Question: Porting an app to the ipad and in Landscape the tabbar looks a bit sparse so had the idea of separating the tabs (6 of them) and inserting an image between them.
I currently use 'TabBarKit' and it does everything and more the 'UITabbar' does, but this is something I am kind of stuck on. Having trouble finding any way to insert empty space, either an image or 'UIView' (the background is already an image)?
What I've done so far is to add several extra tabbar items programmatically and set the image to nil and removing user interaction.
(I found this solution on another stackoverflow thread, but it's not a perfect solution).
I know 'UIToolbar' has a flexible space item but when I tried to use this as a 'tab bar item' it caused some issues.
So if anyone has any ideas on how to insert a view, empty space etc into the tab bar it would be greatly appreciated.
Started a bounty because I'm curious to see if this can be done or not.
The ipad landscape view has loads of room and I've been asked to put an image in the middle splitting the buttons.
If the app gets rejected then more the fool me. Any examples, samples, suggestions, advice greatly appreciated
Image example:

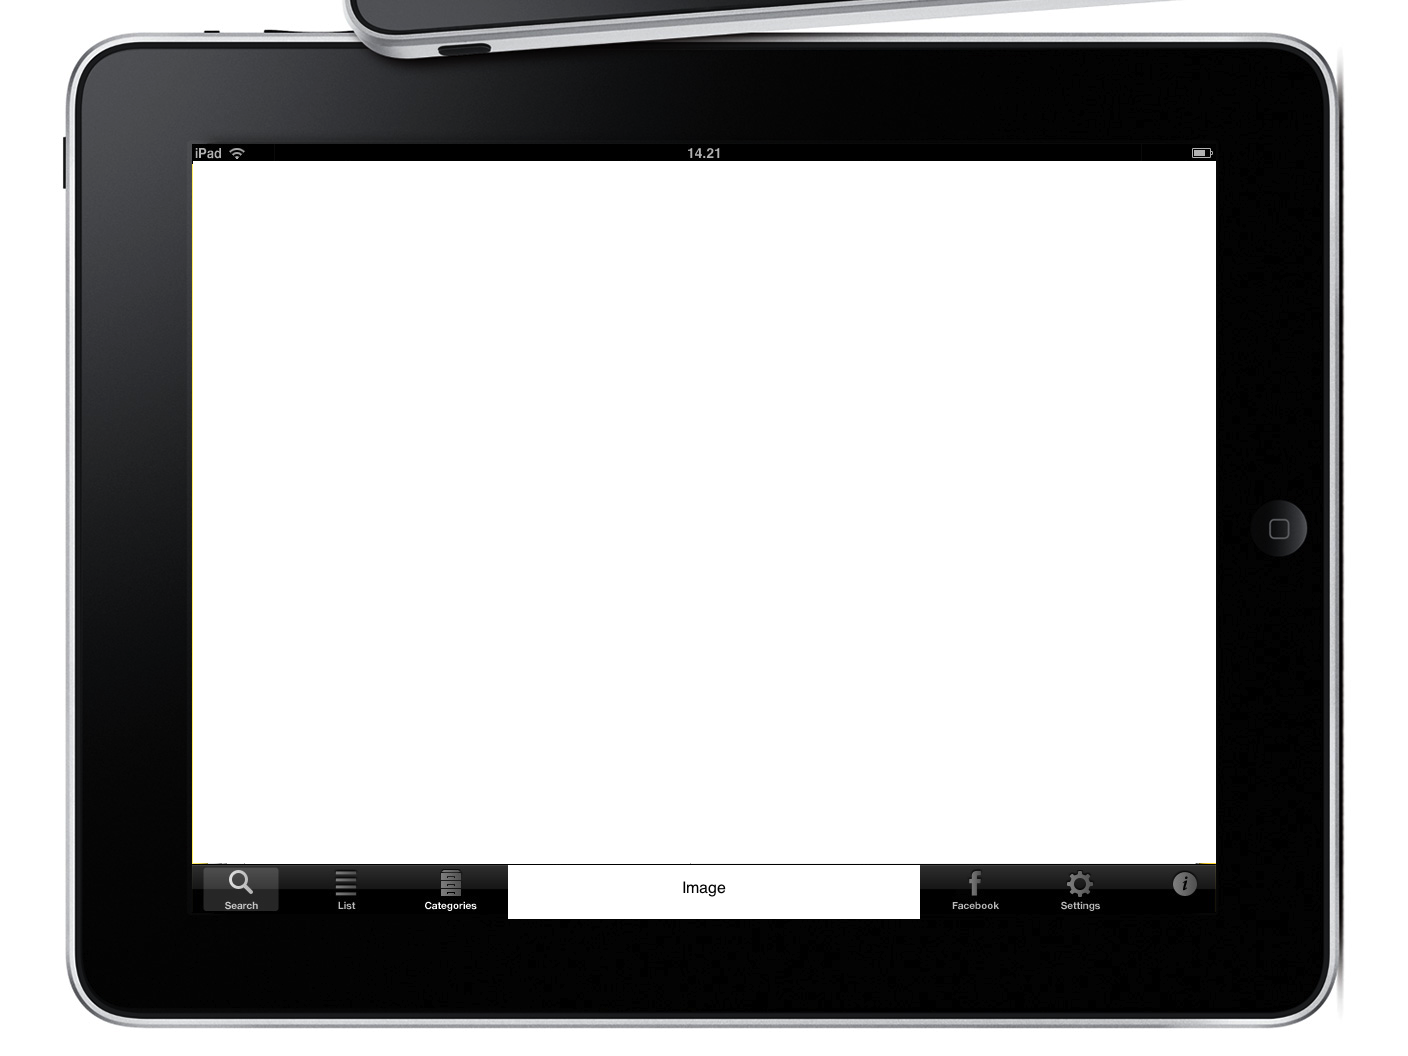
Answer: I'd agree with the answer above that this is probably not a great idea, technically though, it is possible.
The trick to a custom tabbar is to hide the default tabbar and place your own custom view in that space. Then you can fill that view with buttons, images, really whatever you want. Here is how I handled this.
I set up my UITabbarController like this in the AppDelegate:
'''
UITabBarController tabBarController = [[UITabBarController alloc] init];
tabBarController.viewControllers = [NSArray arrayWithObjects:viewController1,
viewController2,
viewController3,
nil];
//add the custom tabbarcontroller
CustomTabBar customTabBar = [[CustomTabBar alloc] initWithFrame:CGRectMake(0, self.window.frame.size.height - 60, self.window.frame.size.width, 62)];
[self.tabBarController.view addSubview:_customTabBar];
tabBarController.tabBar.hidden = YES;
self.window.rootViewController = self.tabBarController;
'''
The CustomTabBar is a subclass of UIView where I put my own custom buttons. When a button in this class is clicked, I make a call that looks like this:
'''
-(void)firstBtnClicked:(id)sender {
((UIButton*)sender).enabled = NO;
AppDelegate *delegate = (AppDelegate*)[UIApplication sharedApplication].delegate;
delegate.tabBarController.selectedIndex = 0;
}
'''